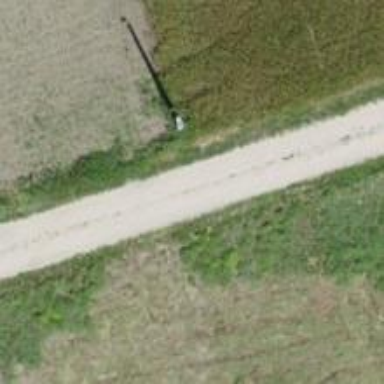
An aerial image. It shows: Power pole.